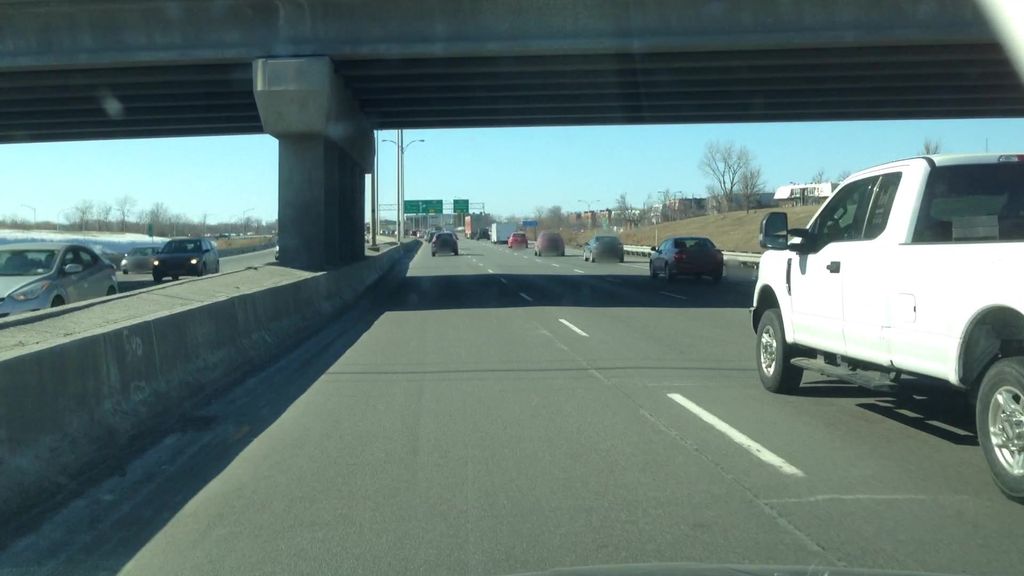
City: montreal